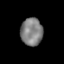
Tissue: lung
Cell type: Epithelial cells
Senescence score: 0.1626
Nuclear area (px): 594
Mean DAPI intensity: 127.995